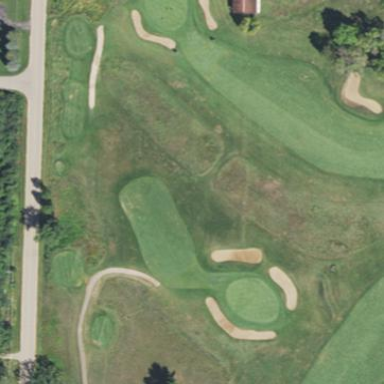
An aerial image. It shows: Golf fairway surrounded by grass.